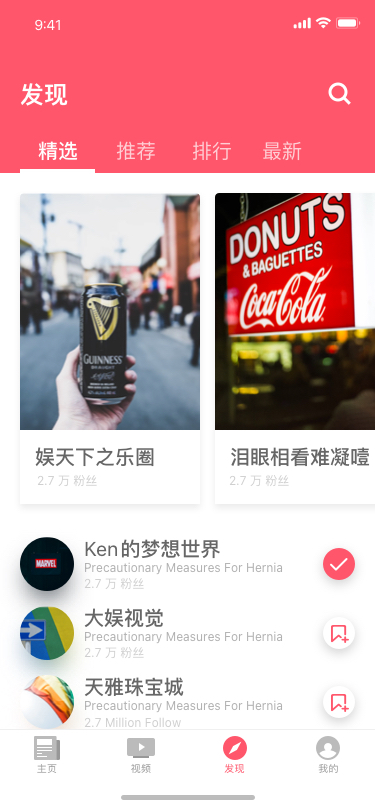
Text in this UI design:
发现
精选
推荐
排行
最新
娱天下之乐圈
2.7 万 粉丝
泪眼相看难凝噎
2.7 万 粉丝
Ken的梦想世界
Precautionary Measures For Hernia
2.7 万 粉丝
大娱视觉
Precautionary Measures For Hernia
2.7 万 粉丝
天雅珠宝城
Precautionary Measures For Hernia
2.7 Million Follow
East Merlin
Precautionary Measures For Hernia
2.7 Million Follow